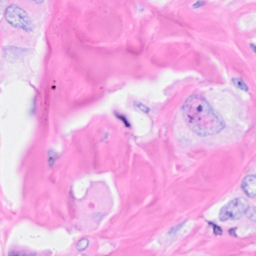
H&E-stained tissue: Breast